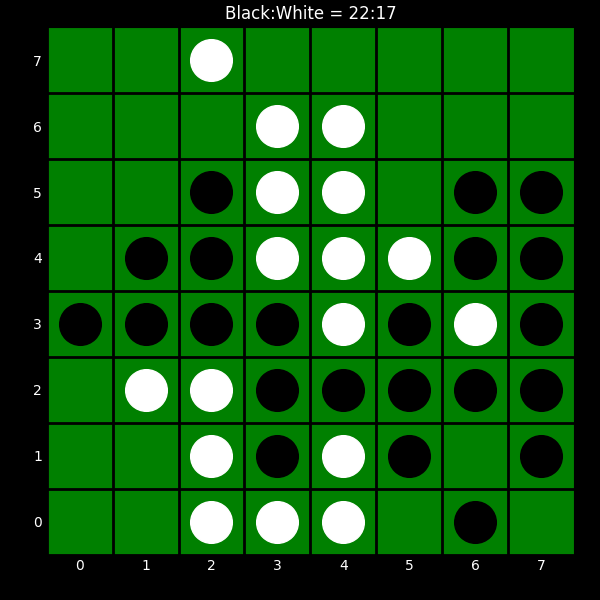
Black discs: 22
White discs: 17